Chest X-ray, PA view. Patient: 66 years old, sex M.
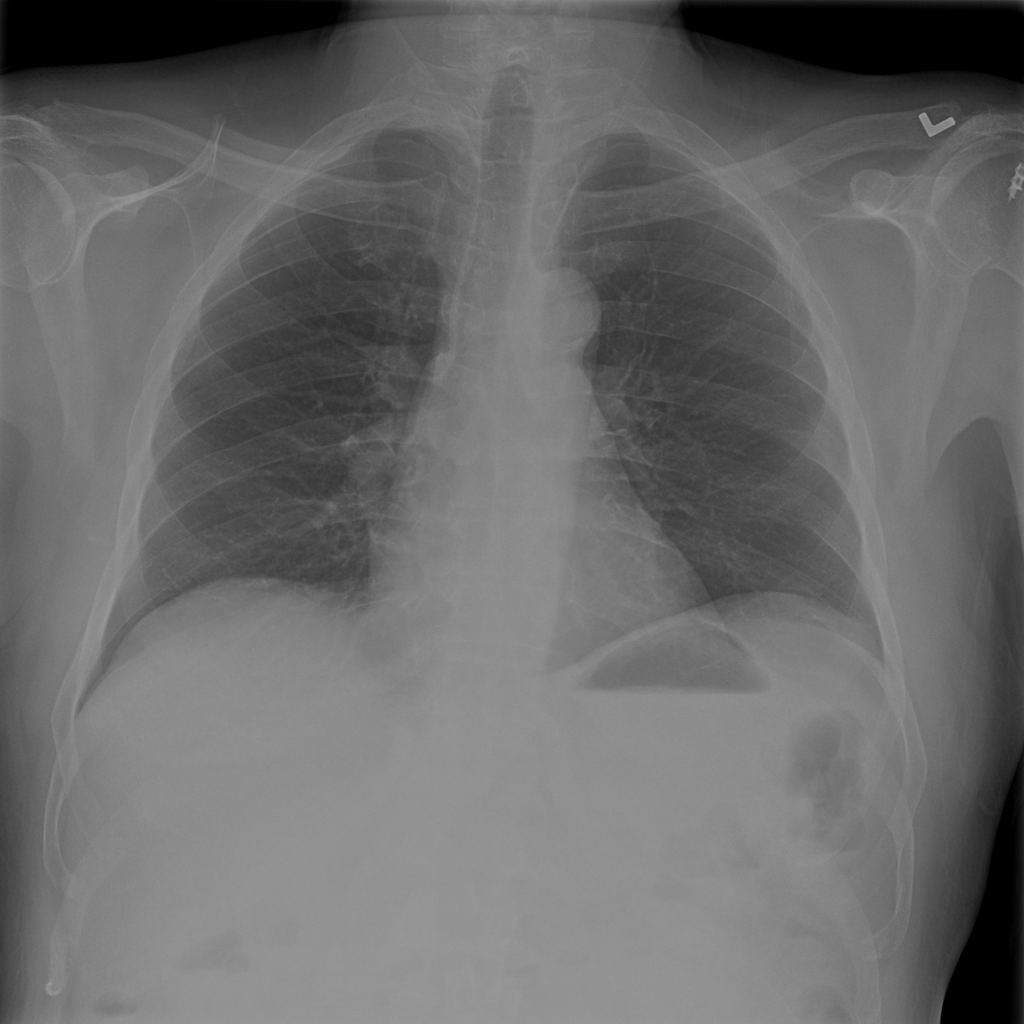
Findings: No Finding